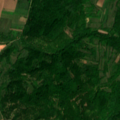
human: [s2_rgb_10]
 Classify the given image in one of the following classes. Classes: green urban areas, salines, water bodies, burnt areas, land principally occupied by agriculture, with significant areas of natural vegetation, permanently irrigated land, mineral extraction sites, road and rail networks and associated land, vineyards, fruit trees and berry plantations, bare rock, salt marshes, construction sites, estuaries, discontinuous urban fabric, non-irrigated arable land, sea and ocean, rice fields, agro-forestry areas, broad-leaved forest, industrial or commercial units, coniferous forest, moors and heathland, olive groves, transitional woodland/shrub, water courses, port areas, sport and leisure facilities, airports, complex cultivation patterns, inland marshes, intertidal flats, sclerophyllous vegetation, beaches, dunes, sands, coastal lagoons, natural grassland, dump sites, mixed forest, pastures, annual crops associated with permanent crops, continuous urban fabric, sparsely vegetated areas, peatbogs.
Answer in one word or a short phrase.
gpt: non-irrigated arable land, complex cultivation patterns, land principally occupied by agriculture, with significant areas of natural vegetation, broad-leaved forest